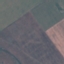
Label: AnnualCrop